Field crop: tomato
Growth stage: 1
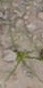
Species: cyperus